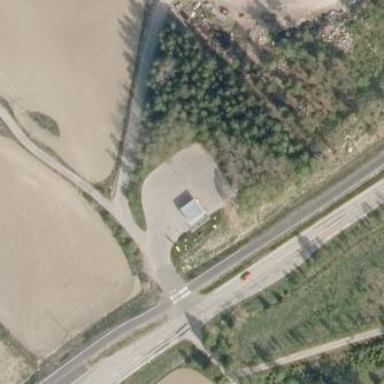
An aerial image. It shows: Fuel station with paved surface.